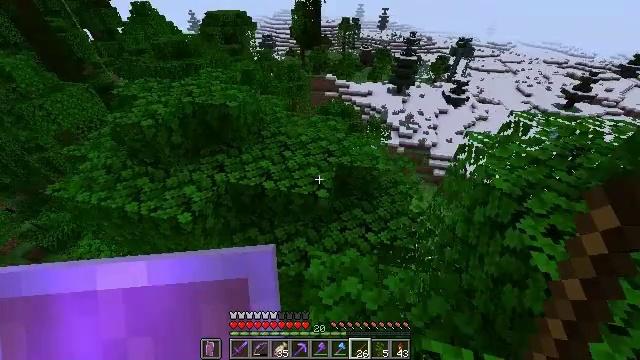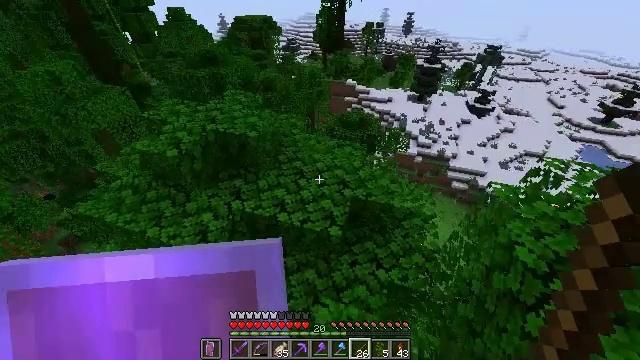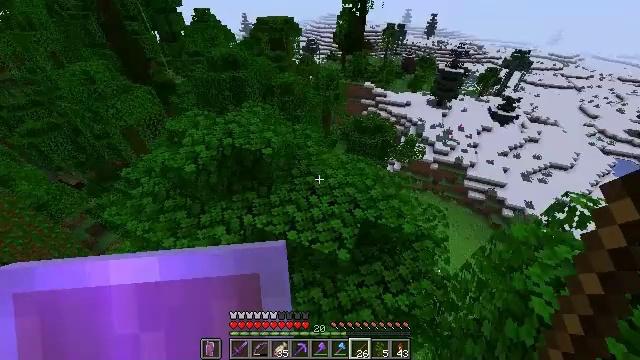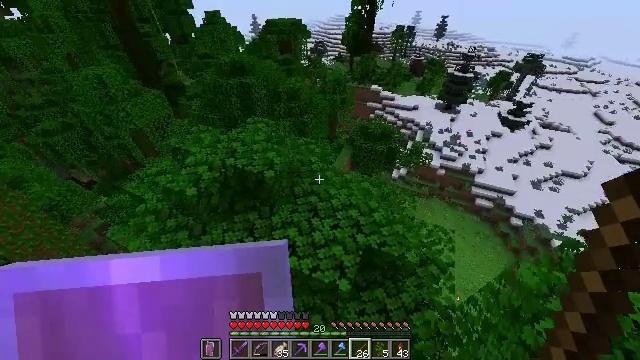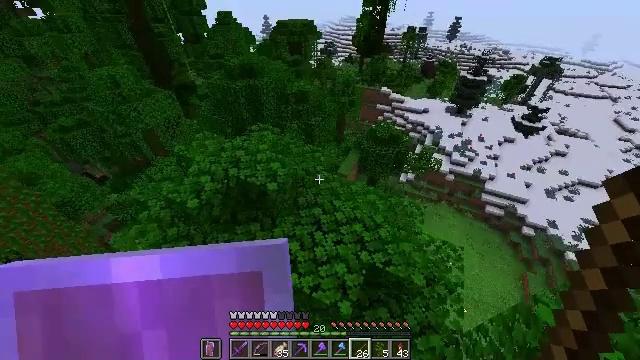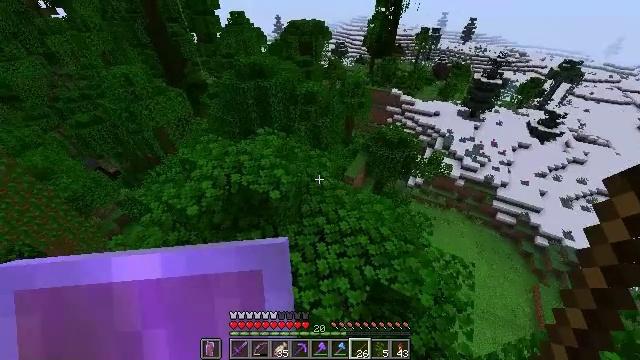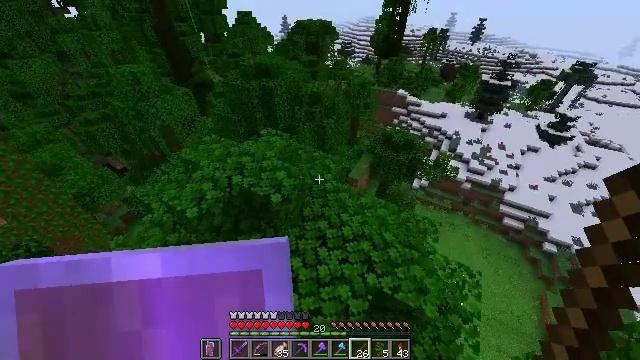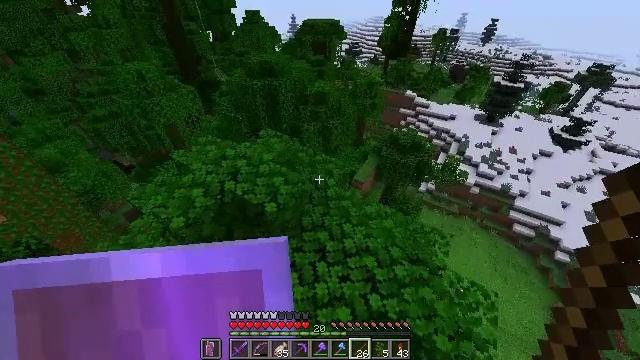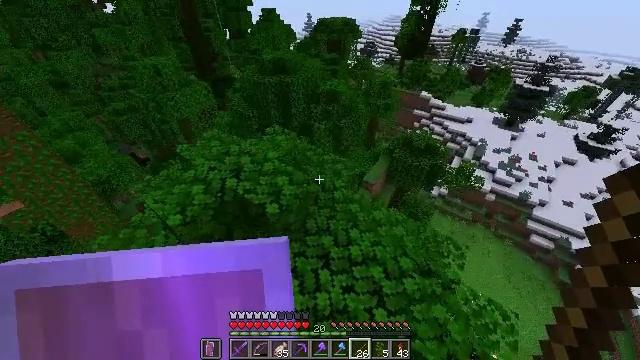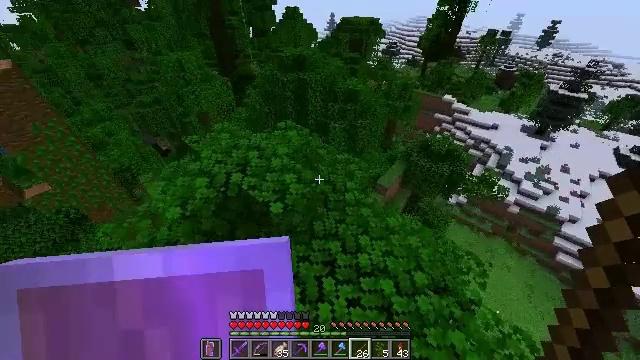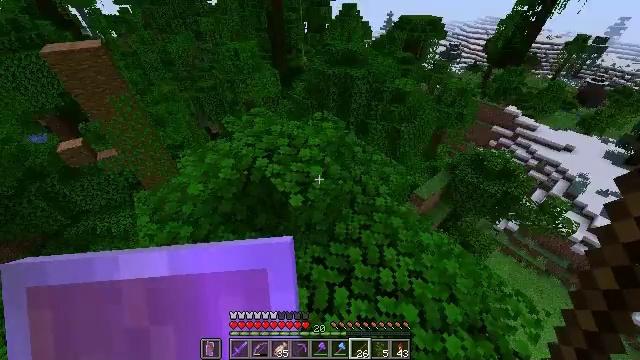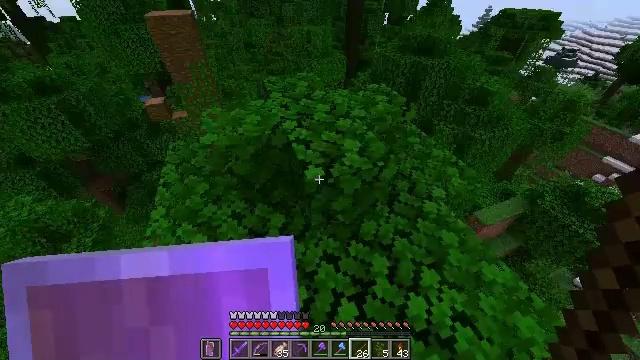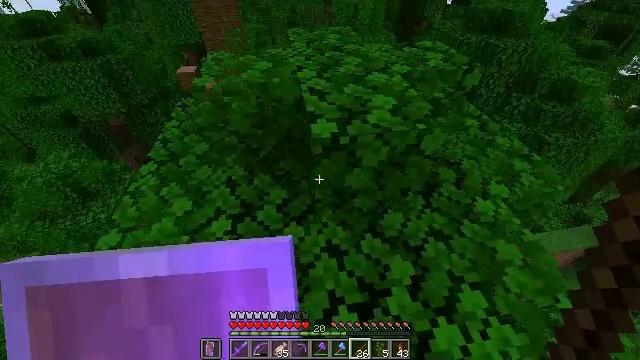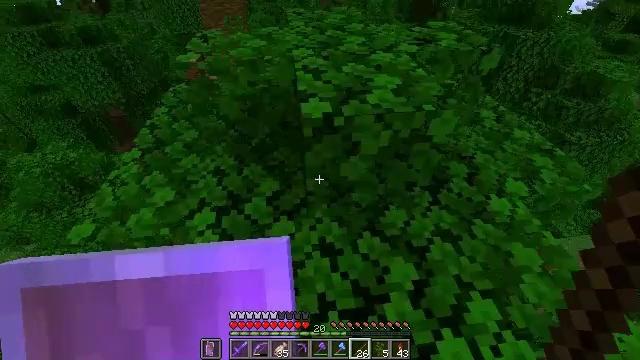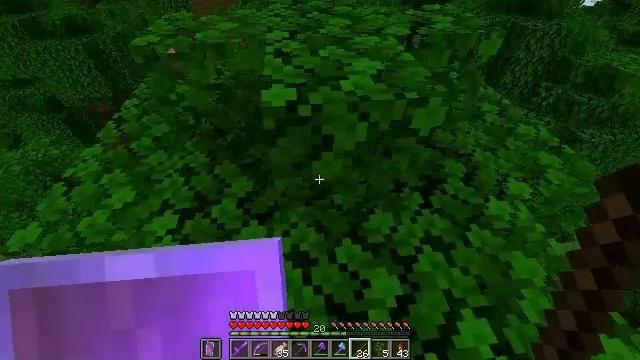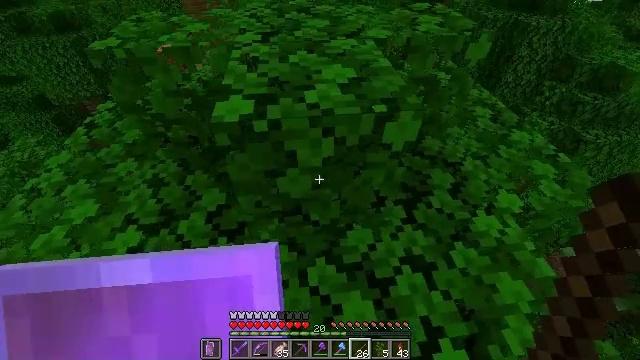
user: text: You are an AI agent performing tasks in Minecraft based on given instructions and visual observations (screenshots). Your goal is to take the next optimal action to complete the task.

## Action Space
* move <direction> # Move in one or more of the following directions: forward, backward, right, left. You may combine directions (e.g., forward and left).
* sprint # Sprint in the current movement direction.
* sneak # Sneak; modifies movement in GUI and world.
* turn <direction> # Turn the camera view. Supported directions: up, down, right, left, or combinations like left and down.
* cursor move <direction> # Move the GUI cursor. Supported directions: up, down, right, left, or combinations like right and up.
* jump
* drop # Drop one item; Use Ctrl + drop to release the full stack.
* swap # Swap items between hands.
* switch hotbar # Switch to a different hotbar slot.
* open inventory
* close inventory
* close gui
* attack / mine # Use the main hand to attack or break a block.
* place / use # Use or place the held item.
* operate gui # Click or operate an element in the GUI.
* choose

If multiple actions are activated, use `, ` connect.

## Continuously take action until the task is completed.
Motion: motion action
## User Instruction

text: Trim the tree by mining oak leaves.
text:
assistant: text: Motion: move forward, sprint, turn left, jump
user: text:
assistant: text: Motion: move forward, sprint, turn left, jump
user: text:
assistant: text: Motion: move forward, sprint, turn left, jump
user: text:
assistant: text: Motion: move forward, sprint, turn left, jump
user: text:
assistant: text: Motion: move forward, sprint, turn left, jump
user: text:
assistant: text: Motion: move forward, sprint, turn left, jump
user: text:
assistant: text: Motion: move forward, sprint, turn left, jump
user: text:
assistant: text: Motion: move forward, sprint, turn left
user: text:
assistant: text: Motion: move forward, sprint, turn left
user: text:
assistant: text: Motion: move forward, sprint, turn left
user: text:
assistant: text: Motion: turn left and down
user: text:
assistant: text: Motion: turn left and down
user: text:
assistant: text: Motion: turn left
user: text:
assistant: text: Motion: no_op
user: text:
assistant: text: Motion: no_op
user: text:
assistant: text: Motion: no_op
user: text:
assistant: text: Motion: no_op
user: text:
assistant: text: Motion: no_op
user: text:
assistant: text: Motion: no_op
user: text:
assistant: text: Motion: turn down
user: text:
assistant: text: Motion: turn down
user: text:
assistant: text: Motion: no_op
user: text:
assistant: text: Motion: no_op
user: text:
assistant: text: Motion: no_op
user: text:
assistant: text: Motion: move forward
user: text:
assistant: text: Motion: move forward
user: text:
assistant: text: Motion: move forward
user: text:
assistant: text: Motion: move forward, turn left
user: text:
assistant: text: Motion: move forward, turn left and down
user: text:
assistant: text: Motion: move forward, turn left